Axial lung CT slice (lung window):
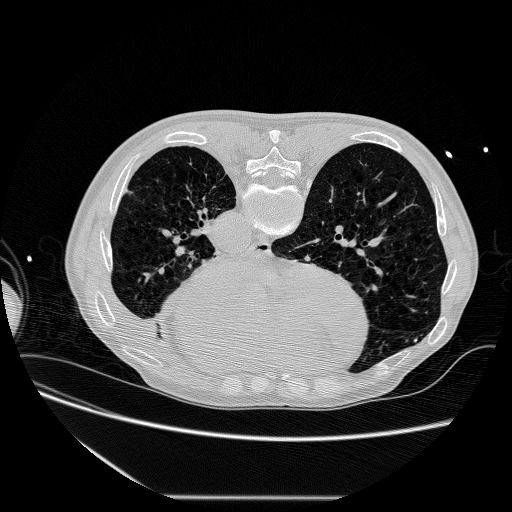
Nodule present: no